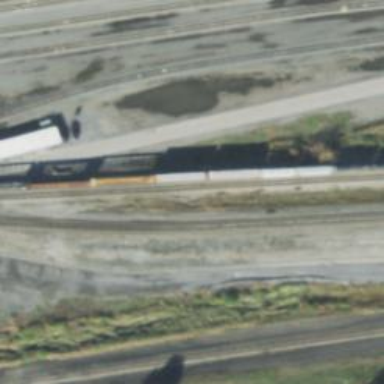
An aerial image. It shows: Railway yard.